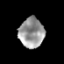
Tissue: prostate
Cell type: T cells
Senescence score: 0.3442
Nuclear area (px): 740
Mean DAPI intensity: 152.903